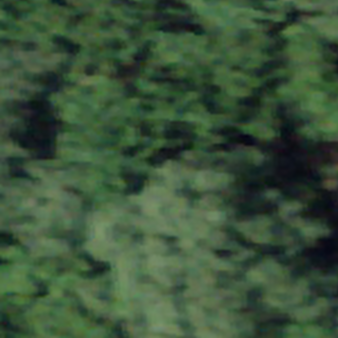
Label: other